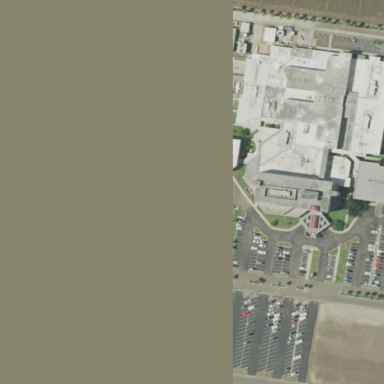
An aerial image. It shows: Healthcare facility identified as hospital.